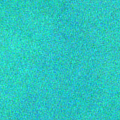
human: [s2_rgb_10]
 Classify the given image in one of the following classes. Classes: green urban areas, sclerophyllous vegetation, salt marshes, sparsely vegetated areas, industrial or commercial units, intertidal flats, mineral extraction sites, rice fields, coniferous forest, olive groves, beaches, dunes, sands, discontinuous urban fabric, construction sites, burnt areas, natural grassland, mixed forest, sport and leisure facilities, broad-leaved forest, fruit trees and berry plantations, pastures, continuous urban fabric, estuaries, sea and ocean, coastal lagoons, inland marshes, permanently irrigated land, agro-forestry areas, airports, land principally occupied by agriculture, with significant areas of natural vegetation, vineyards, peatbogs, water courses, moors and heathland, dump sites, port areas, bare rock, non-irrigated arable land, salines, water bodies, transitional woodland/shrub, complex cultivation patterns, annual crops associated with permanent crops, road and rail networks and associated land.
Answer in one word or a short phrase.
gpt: sea and ocean